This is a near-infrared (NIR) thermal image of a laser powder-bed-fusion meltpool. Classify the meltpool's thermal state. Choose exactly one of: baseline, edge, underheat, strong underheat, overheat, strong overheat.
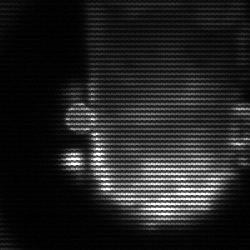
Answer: baseline